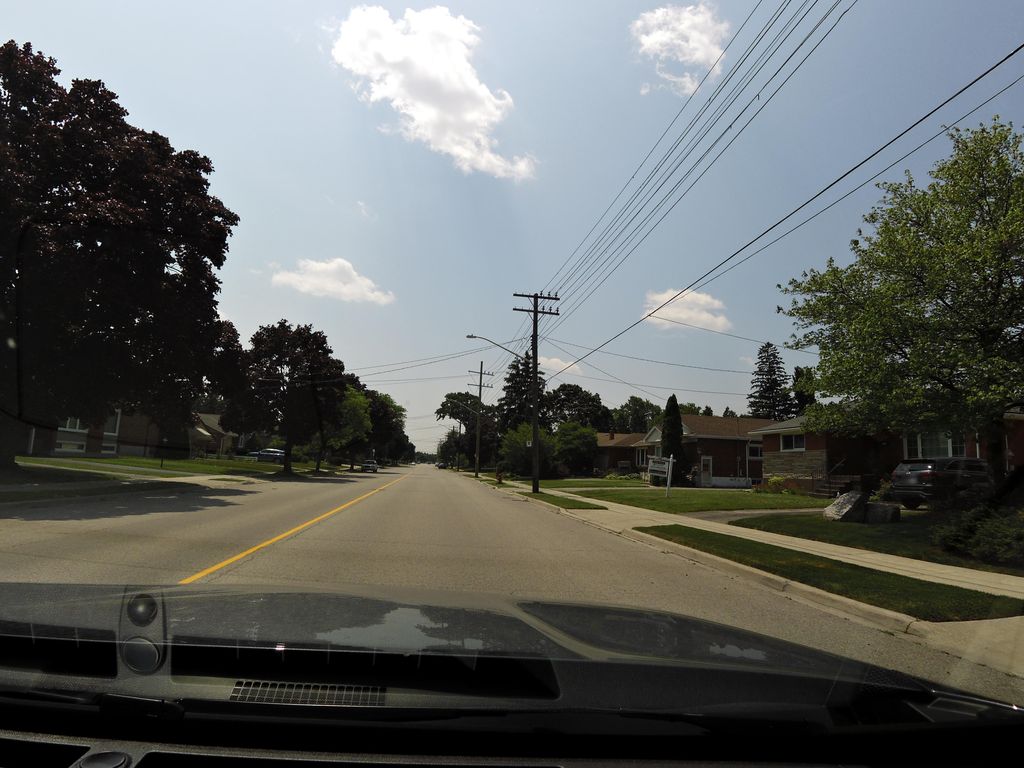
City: hamilton